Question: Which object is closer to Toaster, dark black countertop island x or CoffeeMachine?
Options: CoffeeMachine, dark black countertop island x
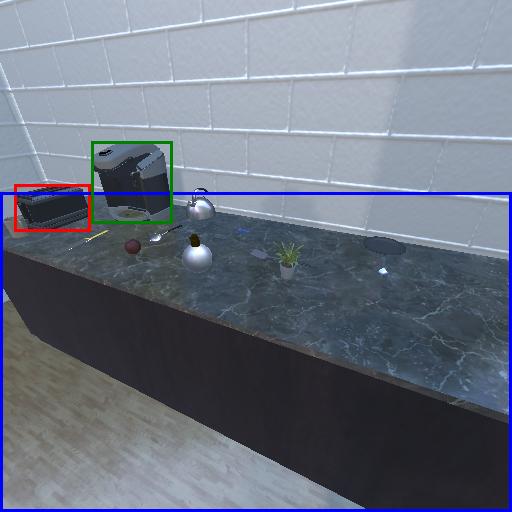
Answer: CoffeeMachine